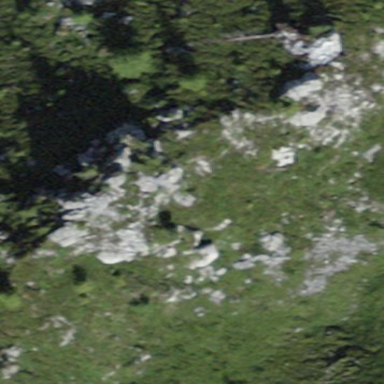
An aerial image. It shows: Landscape dominated by bare rock.